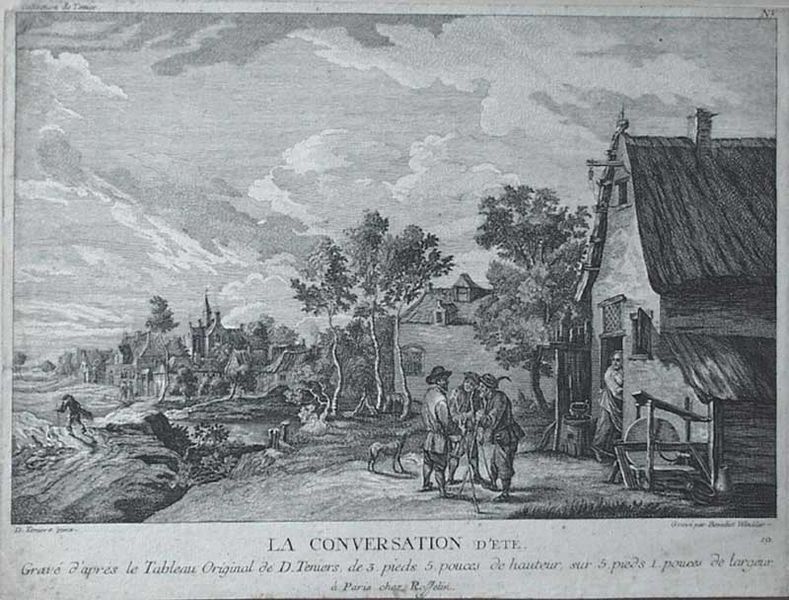
Titel: La conversation d'été, Bauern im Gespräch vor einer Hütte, Blick auf das restliche Dorf mit Kirche
Künstler: Benedikt Winkler
Standort: Karlsruhe
Institution: Staatliche Kunsthalle Karlsruhe
Schlagwörter: baum, feder, gruppe, held, himmel, laub, mann, schatten, wasser, wolken, bäume, fluss, frauen, kirchturm, landschaft, menschen, stadt, fenster, frankreich, frau, grau, hut, hüte, licht, männer, reden, straße, stroh, tür, zeichnung, dach, gebäude, gras, haus, hund, weg, wiese, gespräch, malerei, niederlande, bach, birke, feld, horizont, häuser, natur, hütte, kirche, land, stehend, schleifen, bauern, brunnen, kamin, schornstein, turm, gischt, schrift, sommer, unterhaltung, dorf, grafik, graphik, monochrom, bauernhof, hof, schlot, französisch, romantik, bauer, eingang, scheune, flaschenzug, kran, druck, schwarz-weiß, schraffur, radierung, stich, text, treffen, handwerk, säge, ländlich, wanderer, bauernhaus, graben, ausgang, kate, kupferstich, pfeifen, aufzug, baumstumpf, mühlrad, stifel, schleifer, schleifstein, flandern, dorfleben, konversation, tableau, mühlstein, abenteuer, nachbarn, menmschen, conversation, 17. jh, 18, 18. jh, grafik#, druck#, #kirche, ete, la conversation, wolten, convetsation